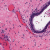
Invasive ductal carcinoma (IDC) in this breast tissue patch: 0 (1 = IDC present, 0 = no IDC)